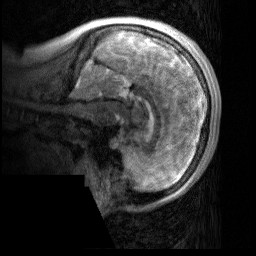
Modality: T2w
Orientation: sagittal
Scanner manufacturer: siemens
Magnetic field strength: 3 T
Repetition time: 3.2 s
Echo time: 0.565 s